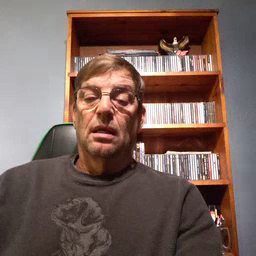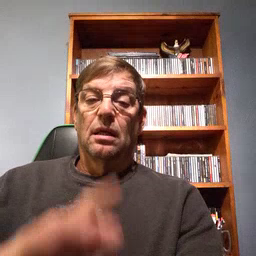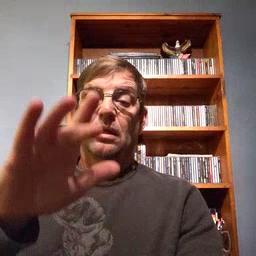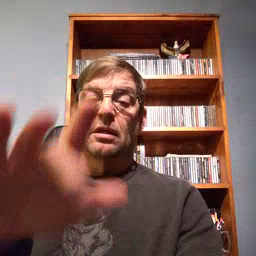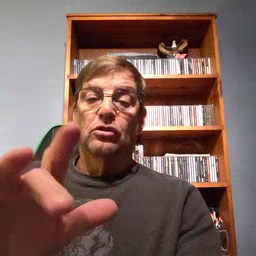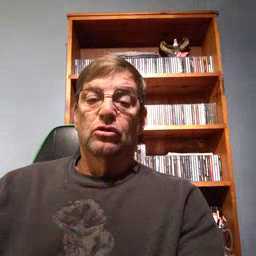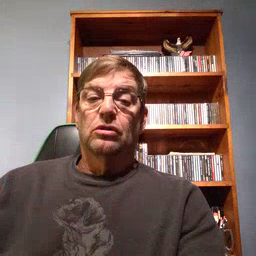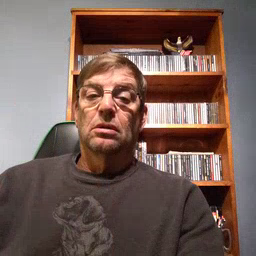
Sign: touch